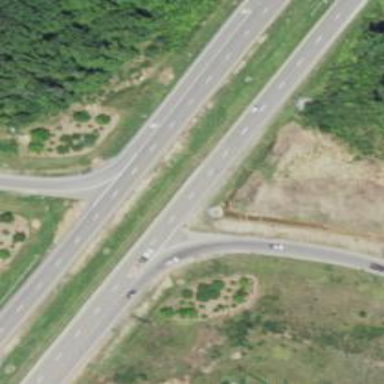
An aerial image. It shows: Expressway with asphalt surface categorized as trunk highway.